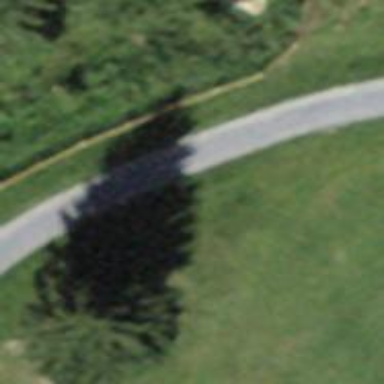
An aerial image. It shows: Designated golf cartpath for service vehicles.